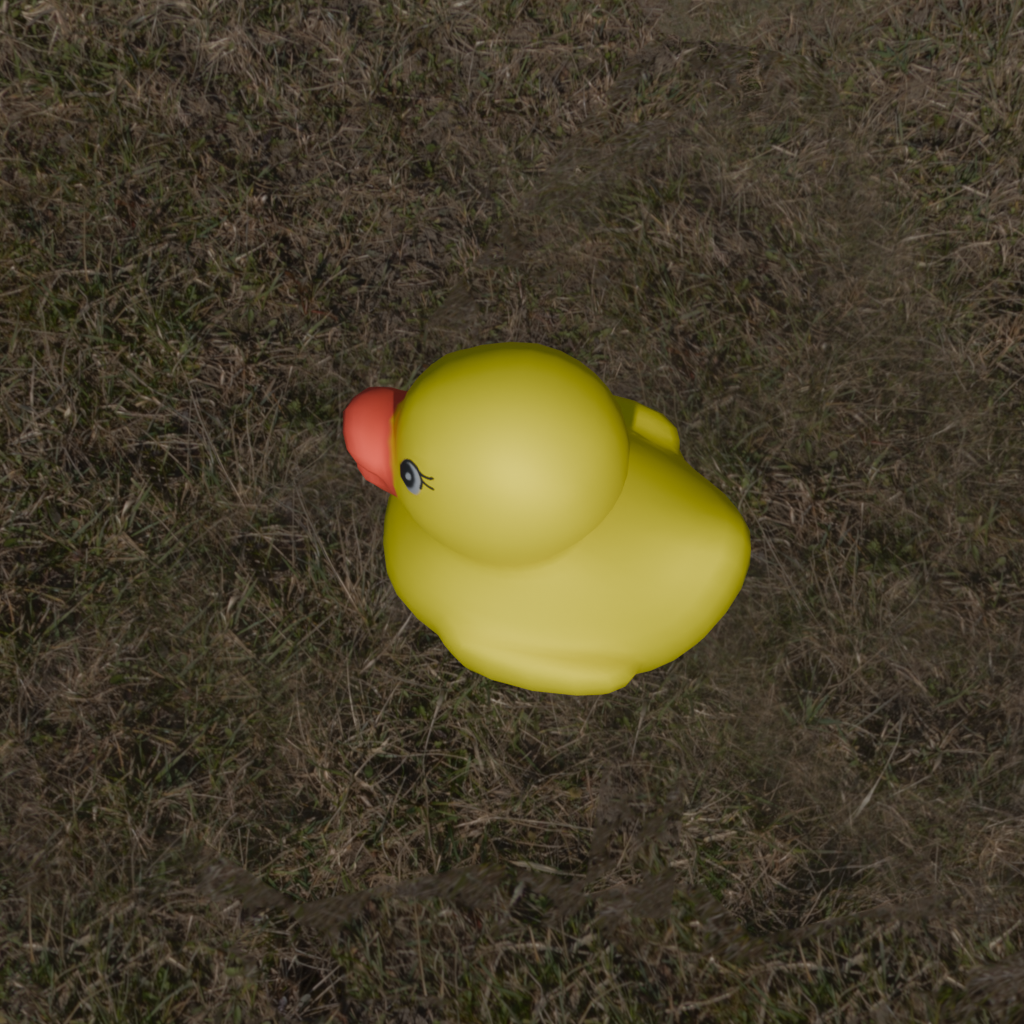
an image of a yellow rubber duck seen from <left_top> in an open field with a bleft sun and scattered clouds in the sky.